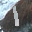
Label: 1